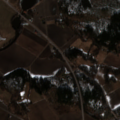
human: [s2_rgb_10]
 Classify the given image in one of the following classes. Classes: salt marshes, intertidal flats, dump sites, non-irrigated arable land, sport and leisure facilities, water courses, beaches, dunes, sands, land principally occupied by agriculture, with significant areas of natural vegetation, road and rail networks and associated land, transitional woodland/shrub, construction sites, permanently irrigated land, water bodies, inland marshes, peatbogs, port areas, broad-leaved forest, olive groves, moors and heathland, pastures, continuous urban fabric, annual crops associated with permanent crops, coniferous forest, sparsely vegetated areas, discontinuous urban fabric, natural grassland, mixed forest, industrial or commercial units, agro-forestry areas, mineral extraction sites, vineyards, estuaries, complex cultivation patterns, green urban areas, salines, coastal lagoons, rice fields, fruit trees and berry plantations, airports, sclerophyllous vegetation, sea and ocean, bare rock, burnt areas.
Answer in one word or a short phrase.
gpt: discontinuous urban fabric, non-irrigated arable land, mixed forest, transitional woodland/shrub, water bodies